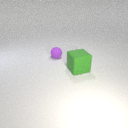
large green rubber cube in front of small purple rubber sphere